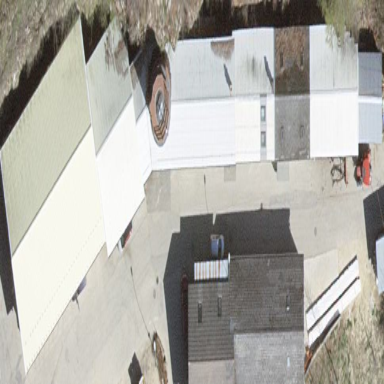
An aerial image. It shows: Warehouse building.